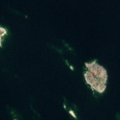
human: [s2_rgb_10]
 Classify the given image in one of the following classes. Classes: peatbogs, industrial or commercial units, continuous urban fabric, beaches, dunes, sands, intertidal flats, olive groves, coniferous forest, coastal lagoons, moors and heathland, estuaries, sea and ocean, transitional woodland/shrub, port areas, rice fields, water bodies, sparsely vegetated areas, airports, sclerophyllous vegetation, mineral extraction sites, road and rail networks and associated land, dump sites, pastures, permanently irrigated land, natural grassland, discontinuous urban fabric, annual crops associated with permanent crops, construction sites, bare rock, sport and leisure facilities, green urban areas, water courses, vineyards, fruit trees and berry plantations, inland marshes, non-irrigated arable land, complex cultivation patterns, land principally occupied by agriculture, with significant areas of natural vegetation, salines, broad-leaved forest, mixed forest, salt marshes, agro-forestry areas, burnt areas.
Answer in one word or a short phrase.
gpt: sea and ocean